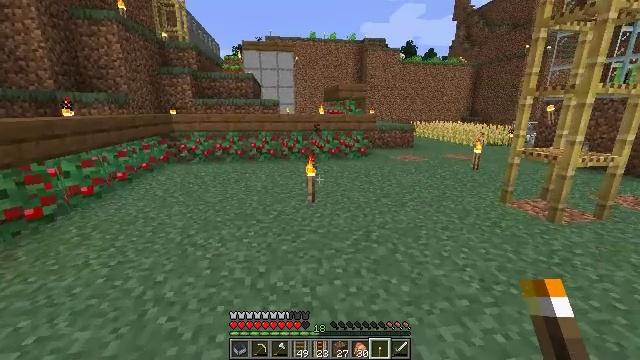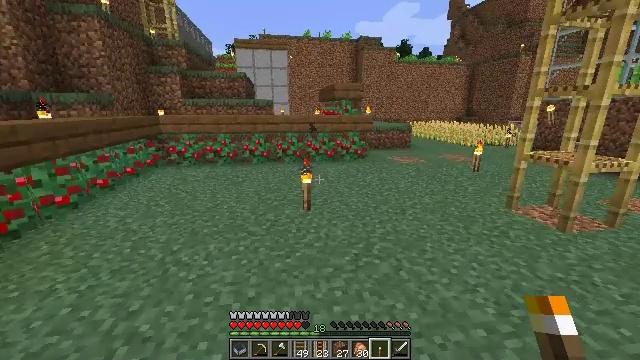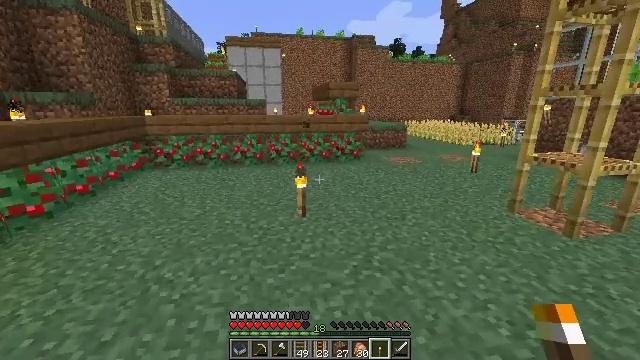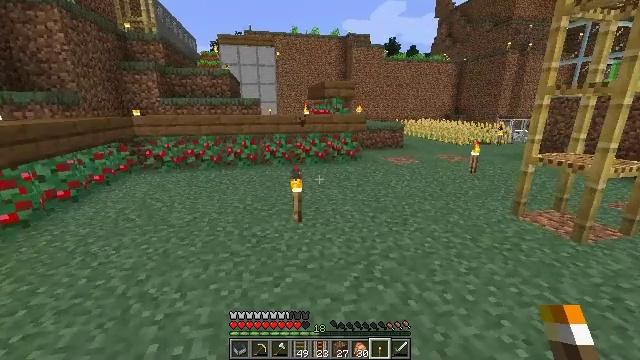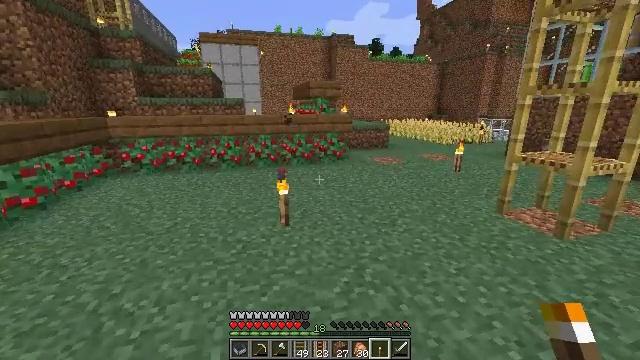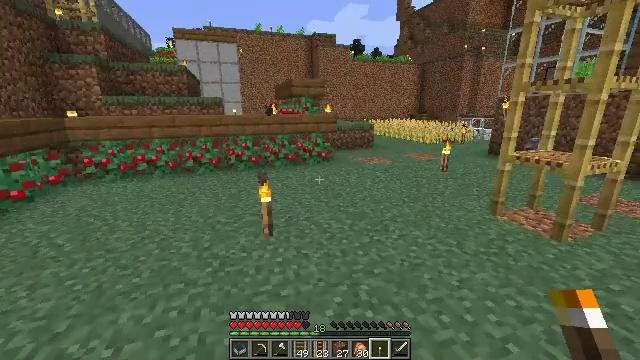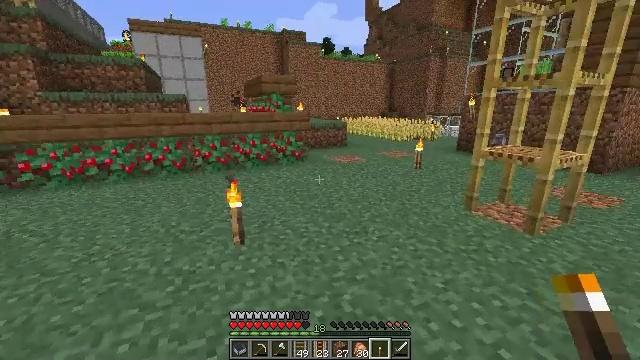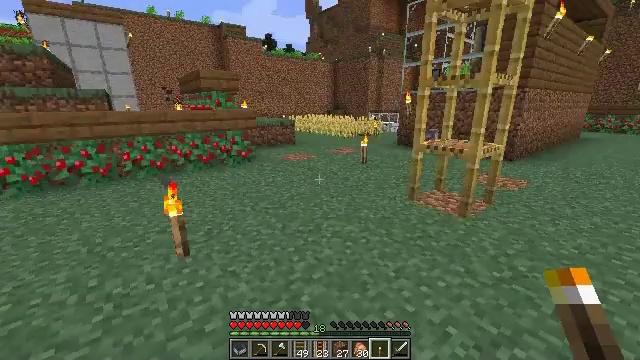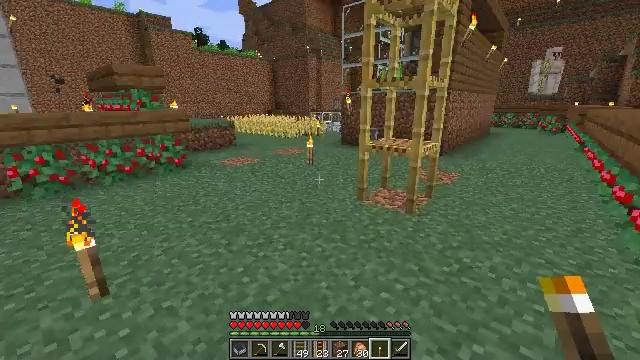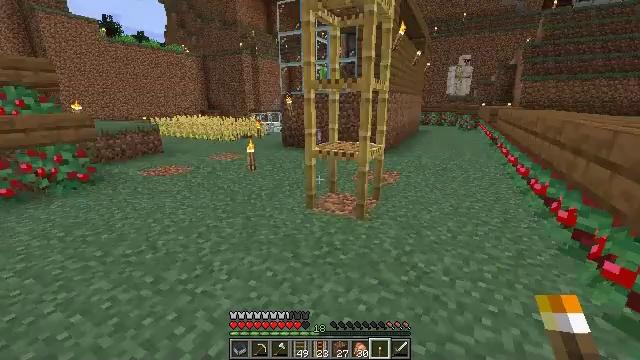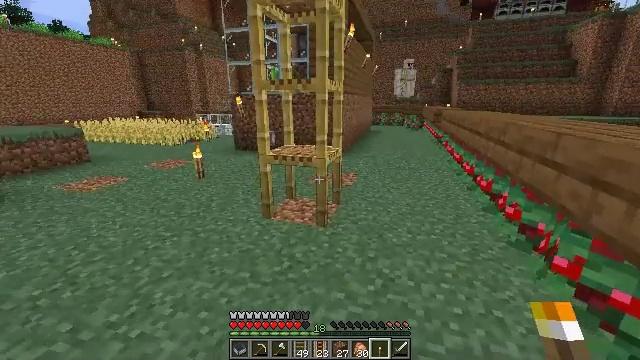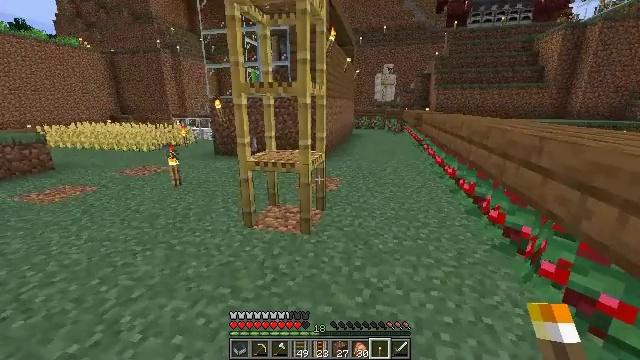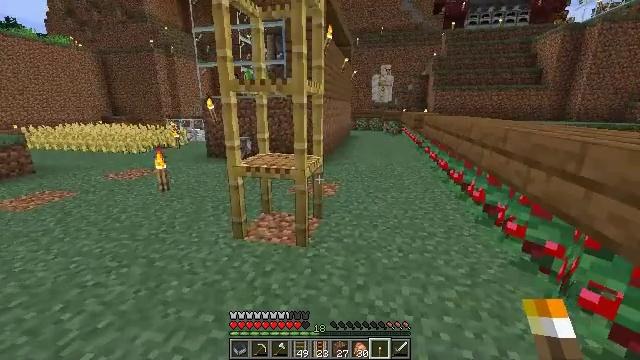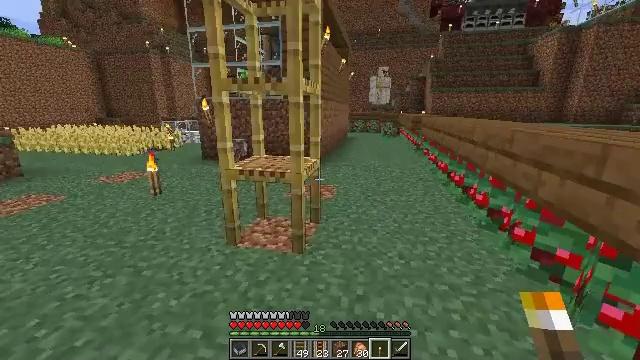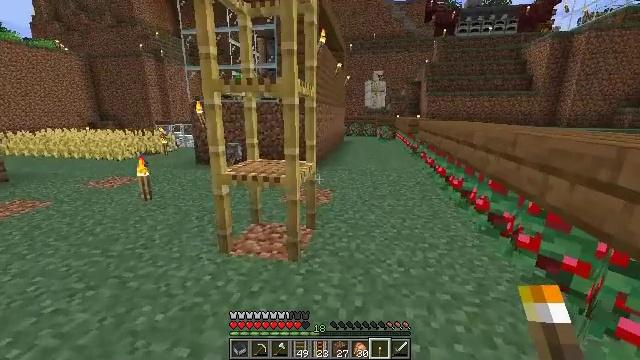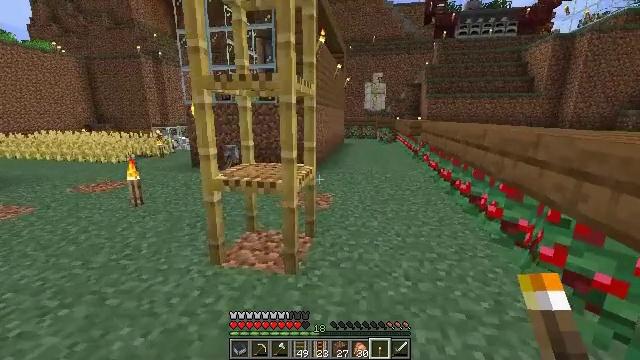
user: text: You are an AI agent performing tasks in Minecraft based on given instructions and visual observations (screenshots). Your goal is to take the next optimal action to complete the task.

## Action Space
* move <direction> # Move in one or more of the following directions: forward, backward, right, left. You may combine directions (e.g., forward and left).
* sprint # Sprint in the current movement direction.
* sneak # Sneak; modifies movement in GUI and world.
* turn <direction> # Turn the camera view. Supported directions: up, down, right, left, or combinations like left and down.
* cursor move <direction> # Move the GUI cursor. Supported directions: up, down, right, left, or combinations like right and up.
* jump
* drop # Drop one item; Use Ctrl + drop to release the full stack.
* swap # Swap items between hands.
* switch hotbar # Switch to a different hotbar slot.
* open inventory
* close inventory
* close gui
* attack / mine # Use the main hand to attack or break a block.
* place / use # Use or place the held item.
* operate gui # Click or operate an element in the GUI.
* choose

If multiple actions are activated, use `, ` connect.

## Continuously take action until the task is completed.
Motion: motion action
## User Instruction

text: Break the rail off the ground.
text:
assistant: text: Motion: move forward, sprint, turn right
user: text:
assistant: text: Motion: move forward, sprint, turn right
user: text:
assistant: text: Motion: move forward, sprint, turn right
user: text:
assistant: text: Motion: move forward, sprint, turn right
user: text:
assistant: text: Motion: move forward, turn right
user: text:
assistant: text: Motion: move forward, turn right
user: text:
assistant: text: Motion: move forward, turn right
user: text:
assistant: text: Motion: move forward, turn right
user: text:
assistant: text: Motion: move forward, turn right
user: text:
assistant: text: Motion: move forward, turn right
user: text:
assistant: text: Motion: move forward, turn right
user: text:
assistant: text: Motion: move forward
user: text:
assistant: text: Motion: move forward
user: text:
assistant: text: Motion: move forward
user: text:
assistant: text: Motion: move forward
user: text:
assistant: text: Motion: move forward, turn up
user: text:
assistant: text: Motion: move forward, turn left
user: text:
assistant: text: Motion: move forward, turn left
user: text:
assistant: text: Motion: move forward, turn left and up
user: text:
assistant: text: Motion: move forward and move left, turn left
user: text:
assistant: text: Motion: move forward and move left
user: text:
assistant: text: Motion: move forward and move left
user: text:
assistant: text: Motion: no_op
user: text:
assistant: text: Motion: turn right and up
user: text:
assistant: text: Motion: turn right and up
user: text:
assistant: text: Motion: turn right and up
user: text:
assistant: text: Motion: move forward, turn right and up
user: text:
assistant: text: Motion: move forward, turn right and up
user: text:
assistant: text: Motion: move forward, turn right and up
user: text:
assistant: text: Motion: move forward, turn right and up